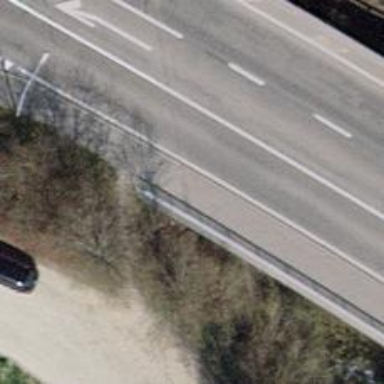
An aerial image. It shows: Sidewalk bridge over footway.